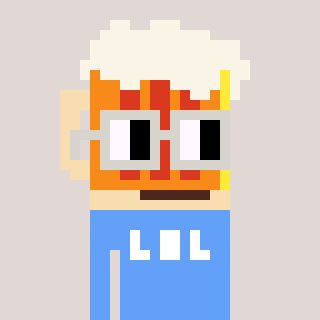
a pixel art character with square light gray glasses, a beer-shaped head and a blue-colored body on a warm background